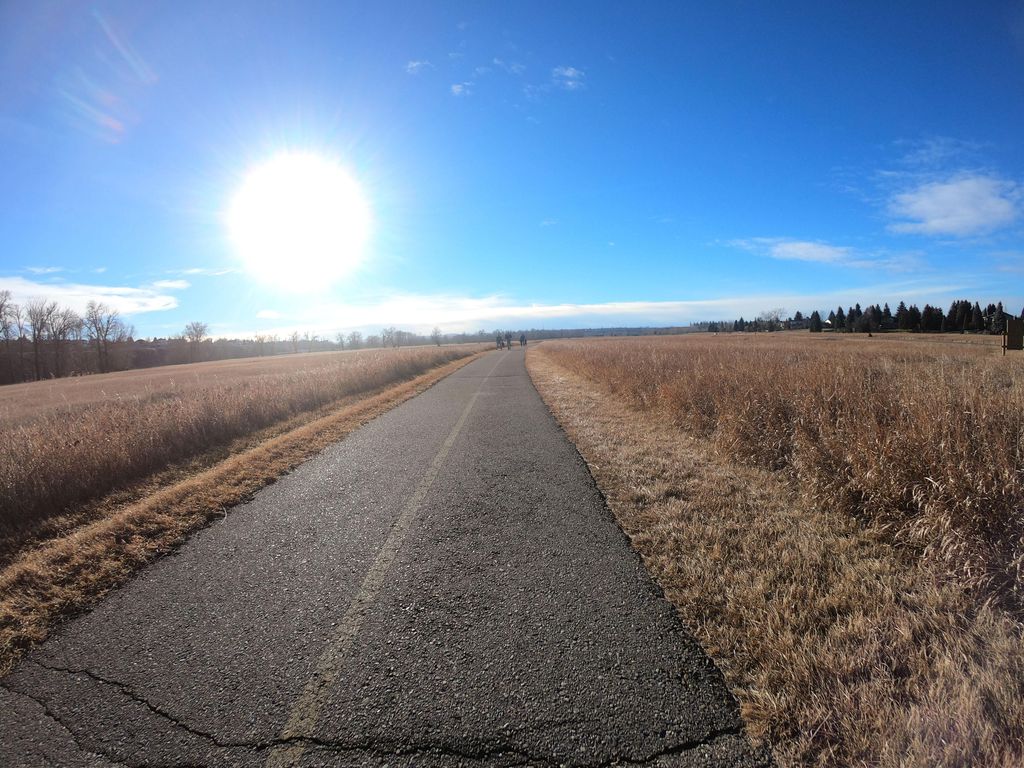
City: calgary